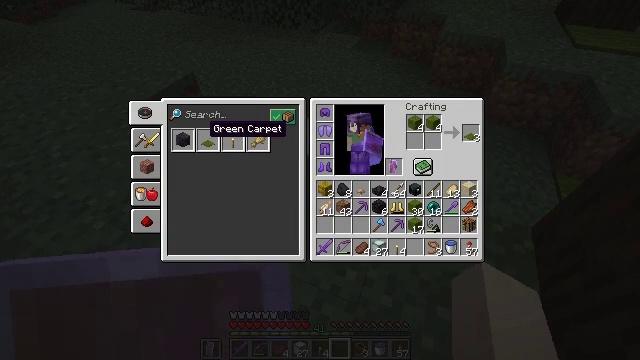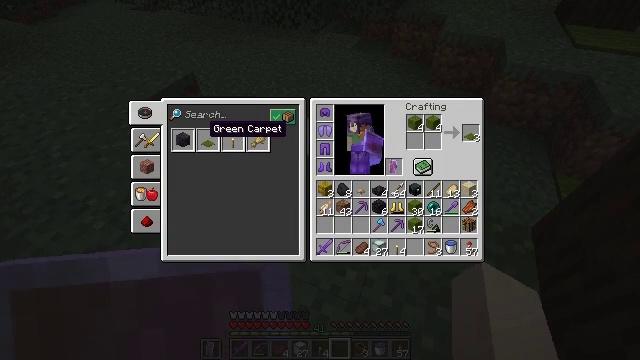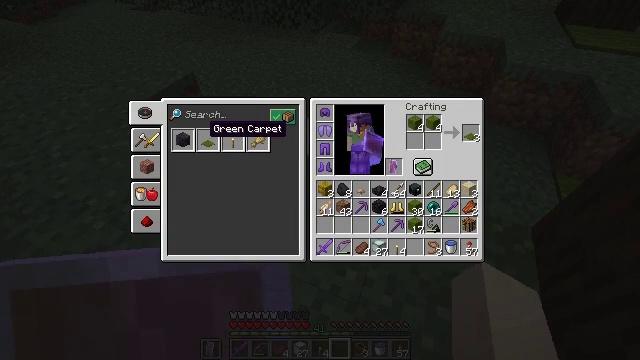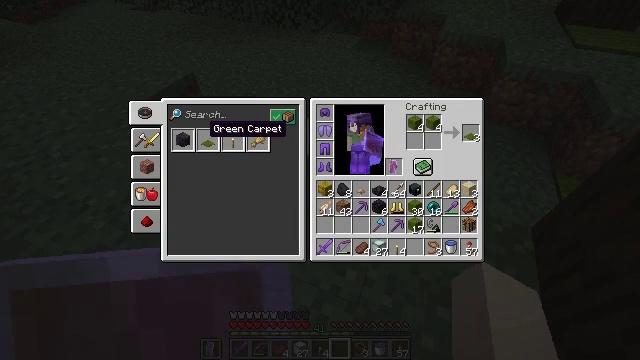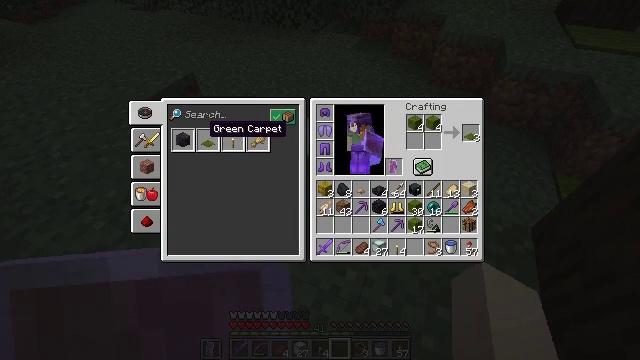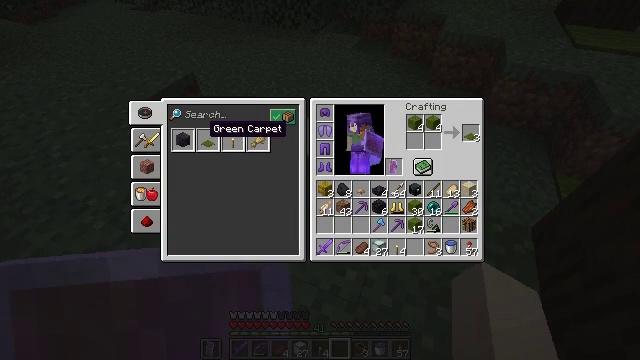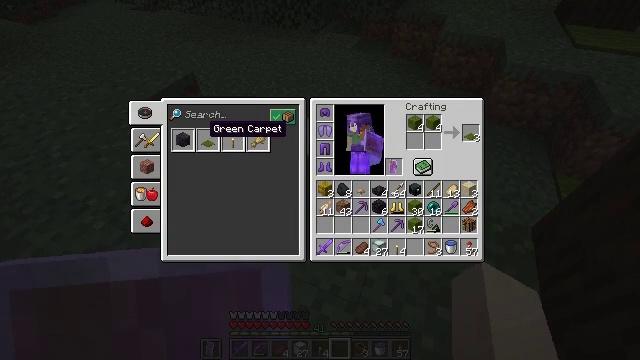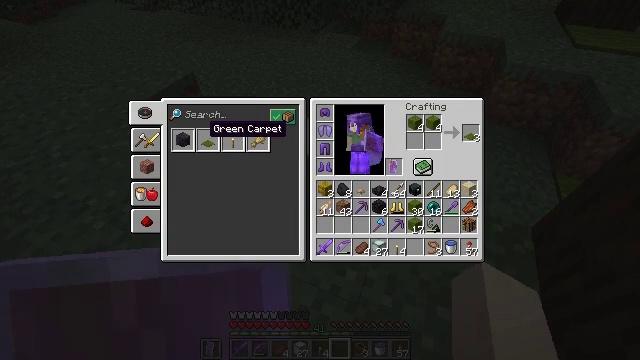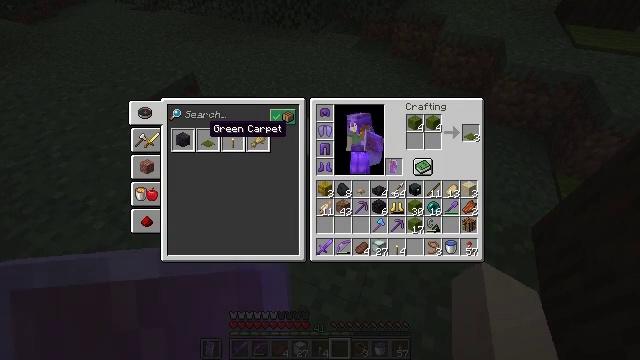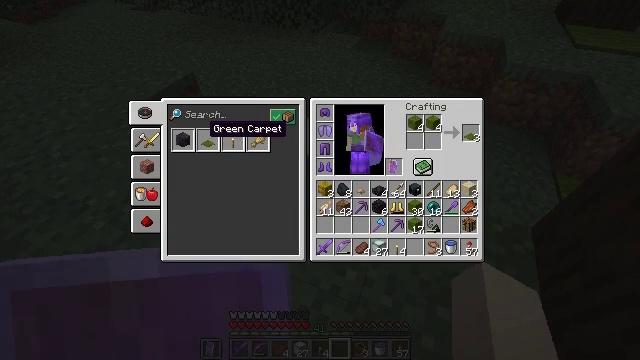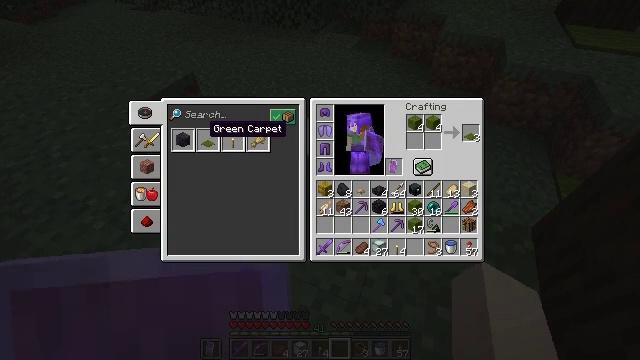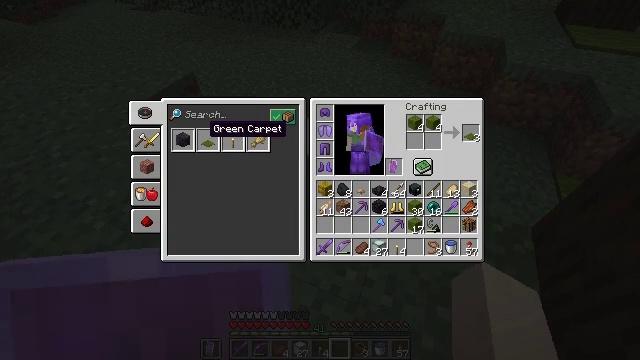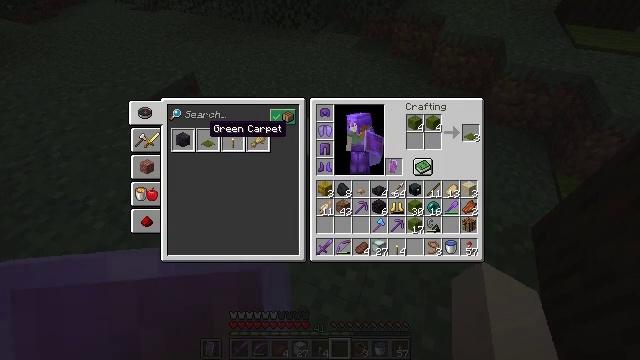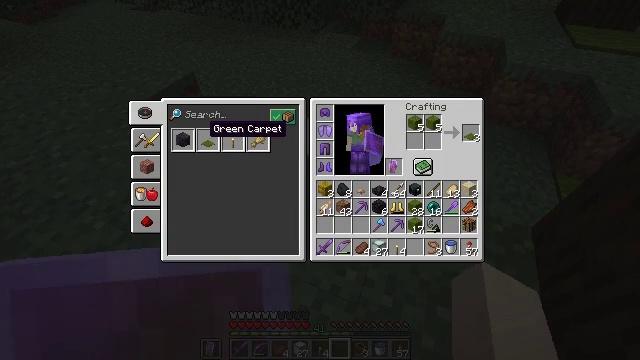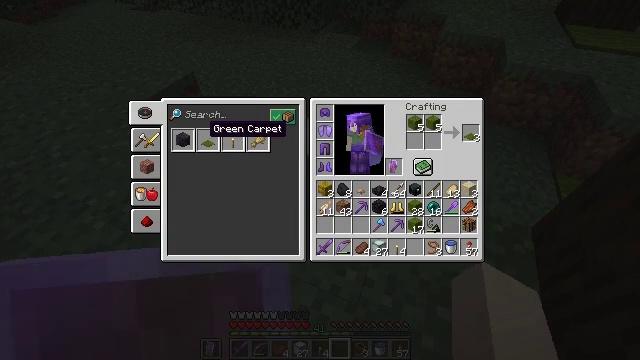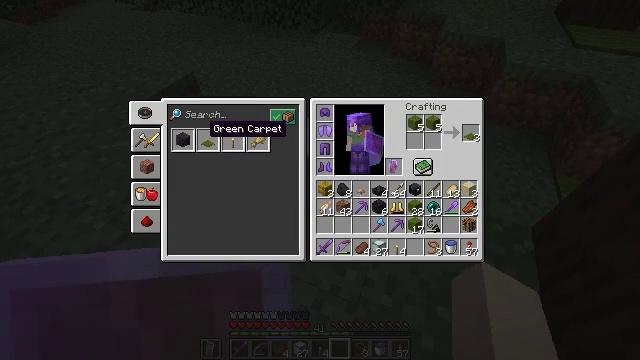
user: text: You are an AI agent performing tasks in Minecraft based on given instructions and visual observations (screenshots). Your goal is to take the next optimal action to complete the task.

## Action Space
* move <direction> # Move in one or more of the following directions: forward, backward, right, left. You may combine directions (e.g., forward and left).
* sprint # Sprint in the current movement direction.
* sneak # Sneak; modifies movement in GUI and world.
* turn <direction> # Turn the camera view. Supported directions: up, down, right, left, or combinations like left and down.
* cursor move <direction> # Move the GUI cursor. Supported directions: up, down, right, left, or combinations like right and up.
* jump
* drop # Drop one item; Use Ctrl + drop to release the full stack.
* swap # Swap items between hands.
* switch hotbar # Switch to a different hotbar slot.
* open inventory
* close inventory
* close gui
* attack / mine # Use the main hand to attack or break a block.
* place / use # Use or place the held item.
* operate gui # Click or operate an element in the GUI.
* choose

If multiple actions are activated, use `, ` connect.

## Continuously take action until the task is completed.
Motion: motion action
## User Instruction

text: Create a green carpet using green wool.
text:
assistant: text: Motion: no_op
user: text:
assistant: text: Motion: no_op
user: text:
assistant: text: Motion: no_op
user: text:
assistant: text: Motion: no_op
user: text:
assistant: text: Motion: no_op
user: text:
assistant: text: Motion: no_op
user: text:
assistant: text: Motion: attack / mine
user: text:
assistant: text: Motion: attack / mine
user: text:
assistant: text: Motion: attack / mine
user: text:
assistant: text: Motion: attack / mine
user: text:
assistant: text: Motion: no_op
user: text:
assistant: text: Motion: no_op
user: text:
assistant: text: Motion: no_op
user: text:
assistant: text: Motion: no_op
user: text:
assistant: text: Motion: no_op
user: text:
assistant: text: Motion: no_op
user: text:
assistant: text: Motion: no_op
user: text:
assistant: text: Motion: no_op
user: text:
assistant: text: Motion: attack / mine
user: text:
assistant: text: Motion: attack / mine
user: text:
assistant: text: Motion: attack / mine
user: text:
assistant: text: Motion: no_op
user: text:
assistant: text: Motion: turn right
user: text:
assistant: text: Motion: turn right
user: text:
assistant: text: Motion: turn right
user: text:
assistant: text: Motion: turn right
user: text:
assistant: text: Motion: turn right
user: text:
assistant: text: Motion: no_op
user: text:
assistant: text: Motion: no_op
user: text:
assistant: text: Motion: no_op